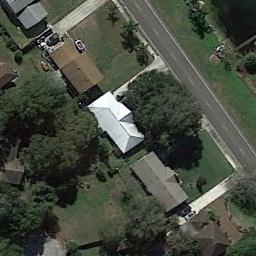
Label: medium_residential